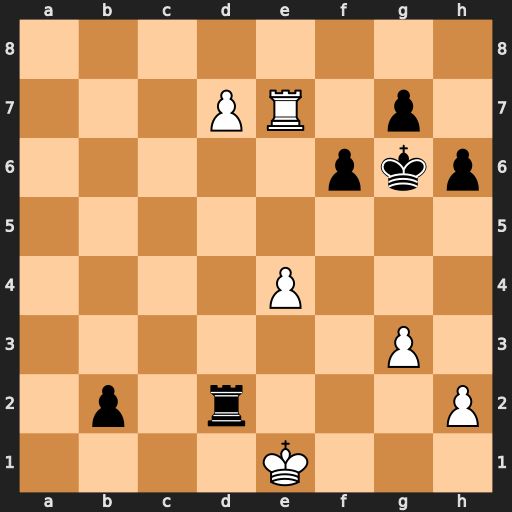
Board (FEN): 8/3PR1p1/5pkp/8/4P3/6P1/1p1r3P/4K3
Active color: w
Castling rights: -
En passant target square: -
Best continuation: Kxd2 b1=Q d8=Q